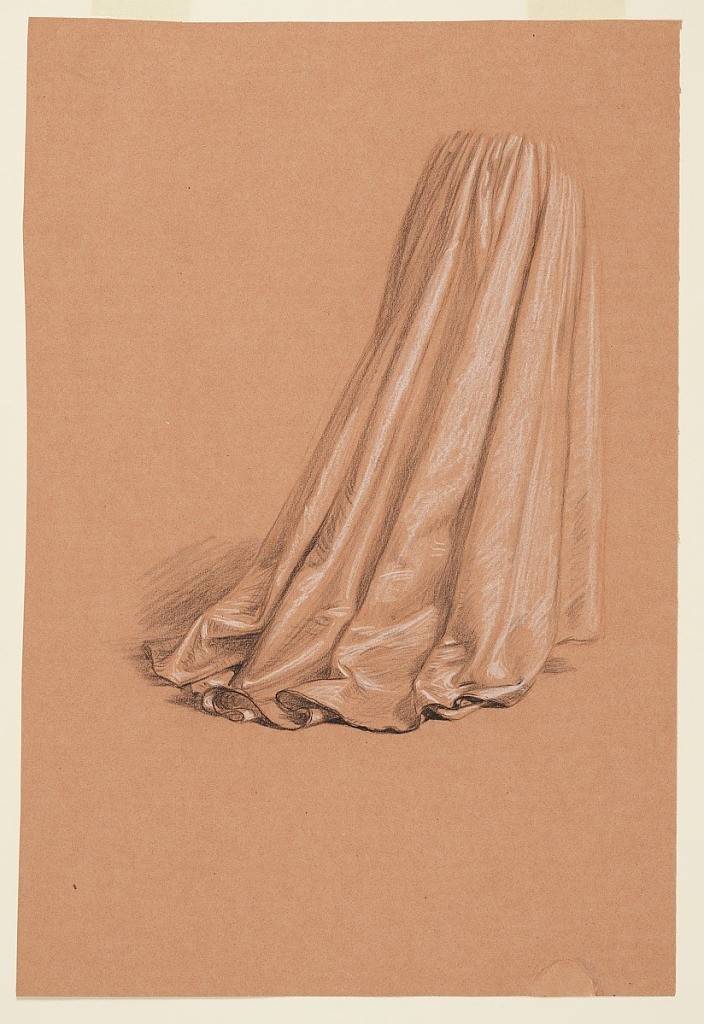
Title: Study for "Wedding Procession"
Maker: Elihu Vedder, American, 1836 – 1923
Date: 1872–1875
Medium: Pastel crayon on paper
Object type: Drawing
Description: Sketch of drapery.